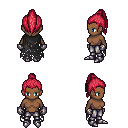
a pixel art fantasy rpg character, female body template, human, dark skin, black tattered cape, metal pants, ruby red long topknot hairstyle, metal gloves, metal boots, four views (front, back, left, right), 2x2 character sprite sheet, small pixel art, hard edges, no anti-aliasing